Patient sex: M
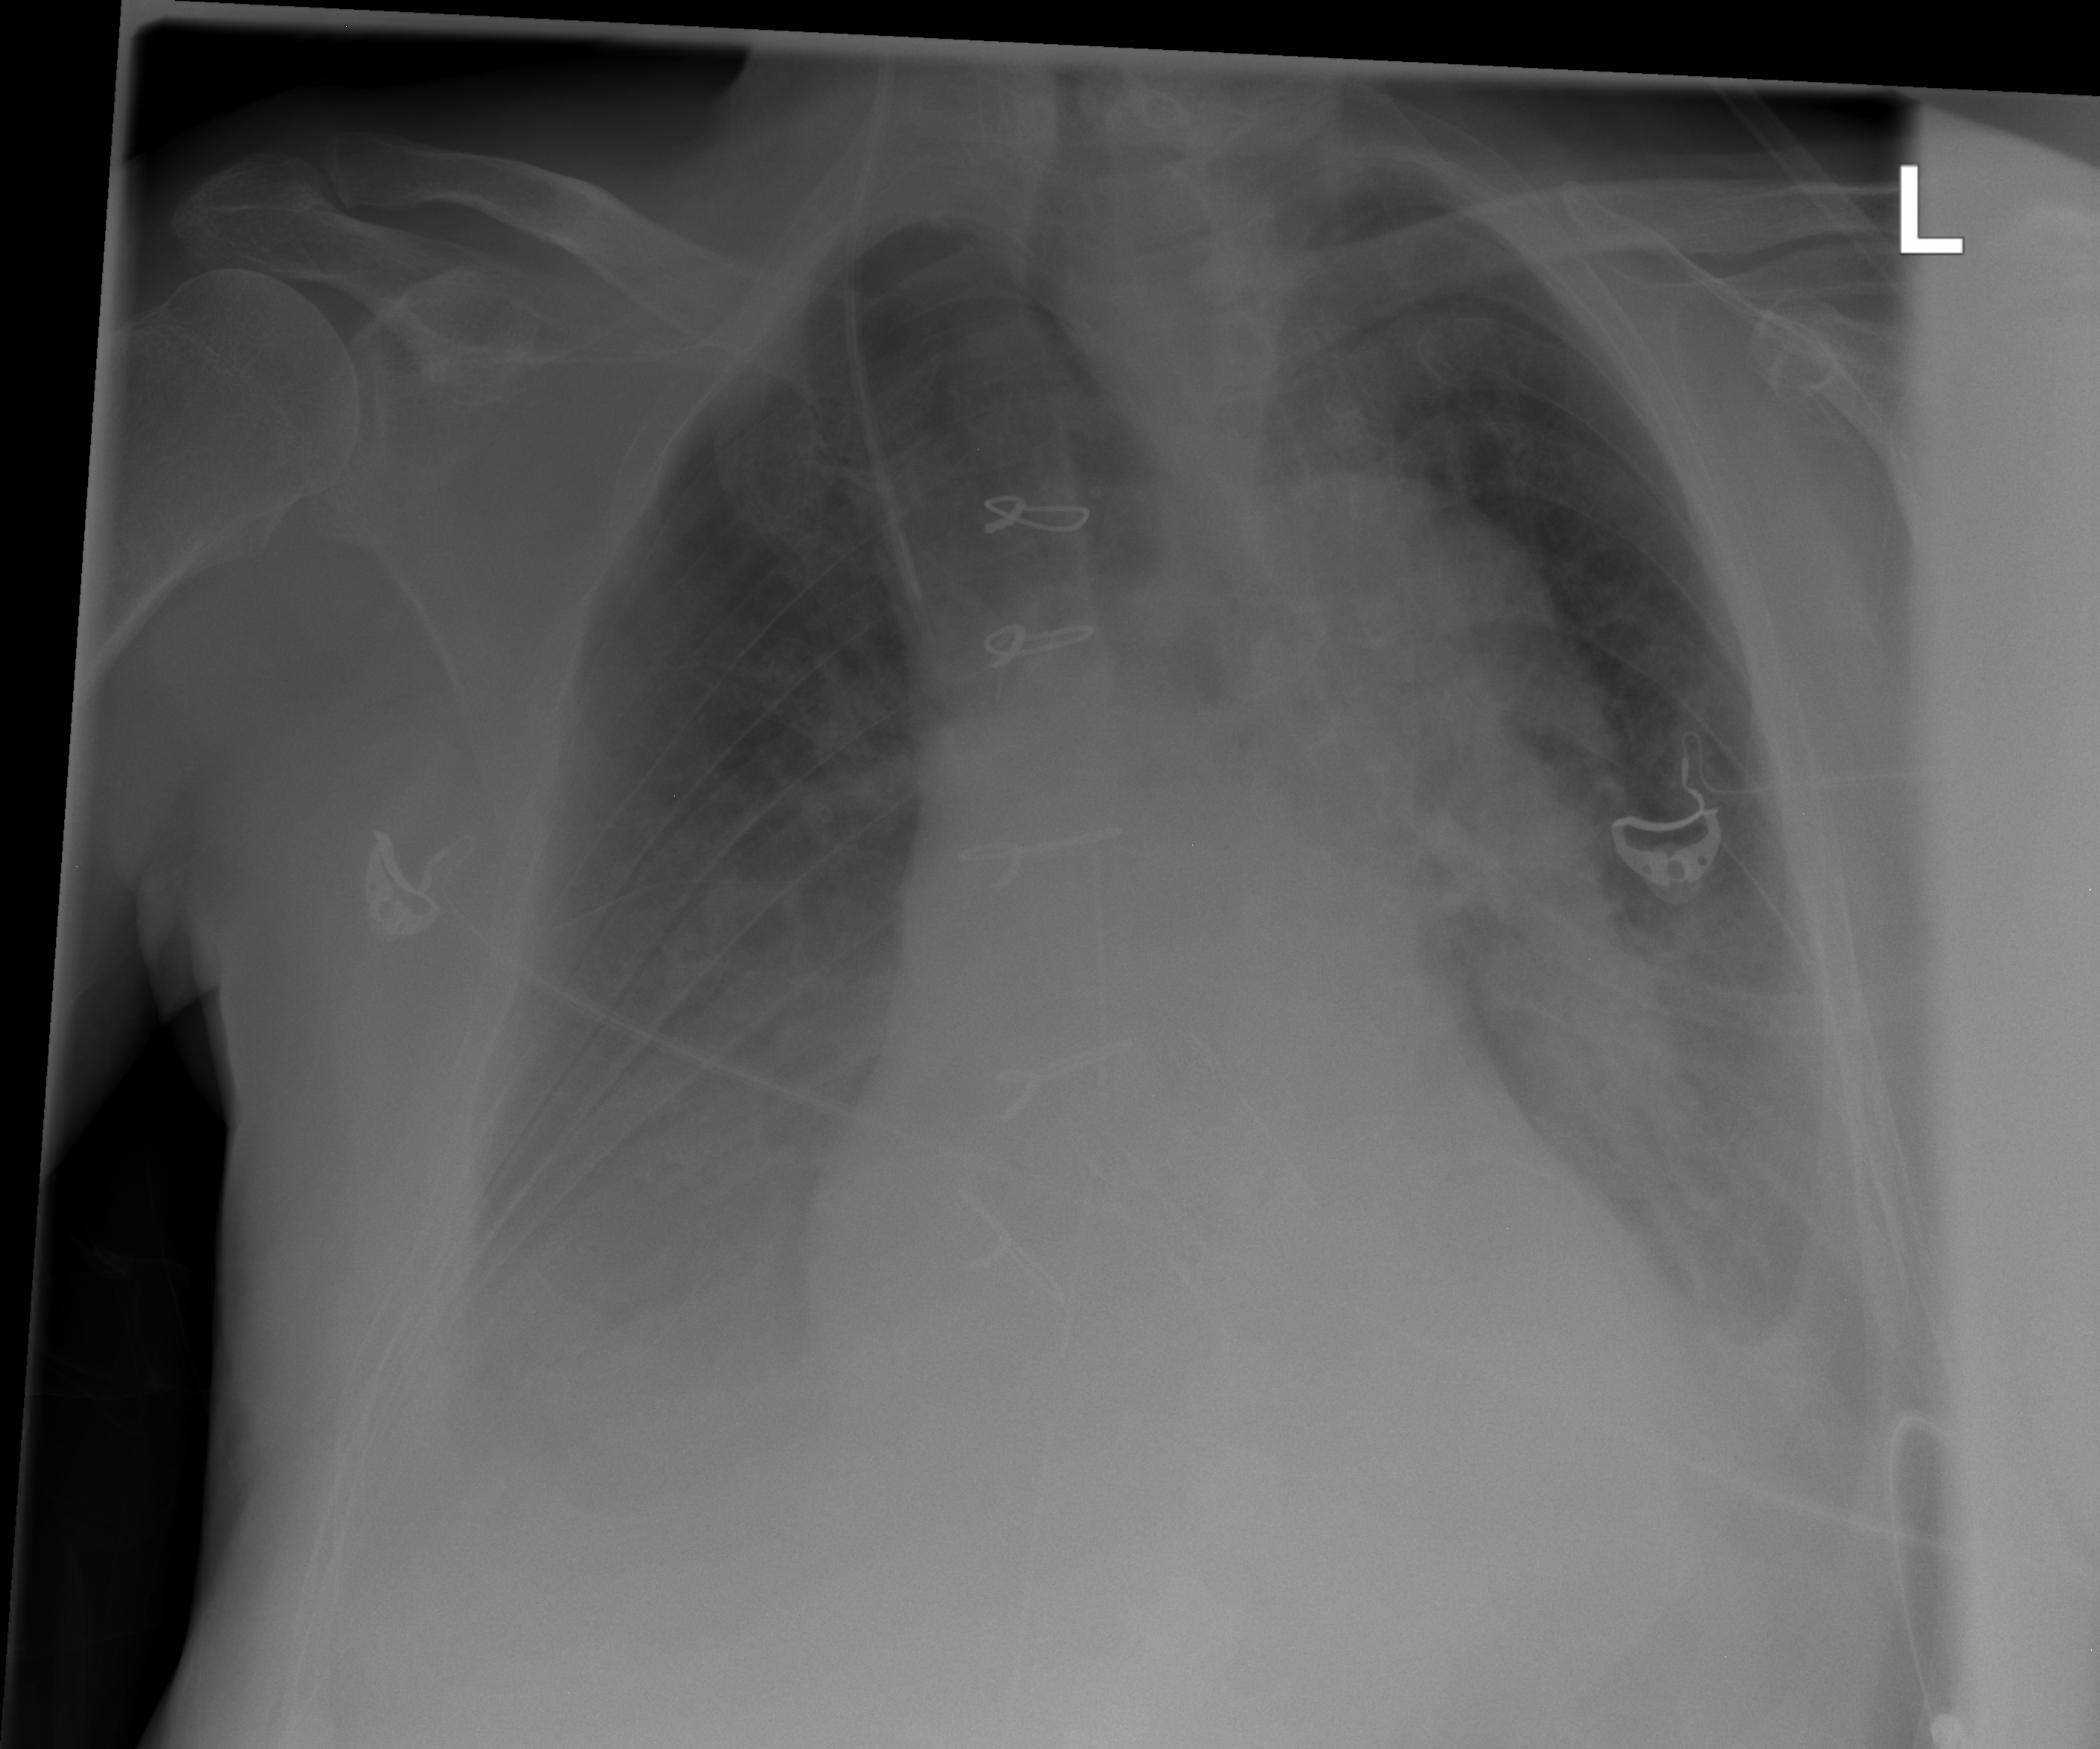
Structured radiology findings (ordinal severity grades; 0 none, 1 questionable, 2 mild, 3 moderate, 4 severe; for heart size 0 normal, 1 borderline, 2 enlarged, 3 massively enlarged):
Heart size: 2
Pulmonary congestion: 0
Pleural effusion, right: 3
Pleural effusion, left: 3
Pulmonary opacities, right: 1
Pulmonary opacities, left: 1
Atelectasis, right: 2
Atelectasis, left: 2